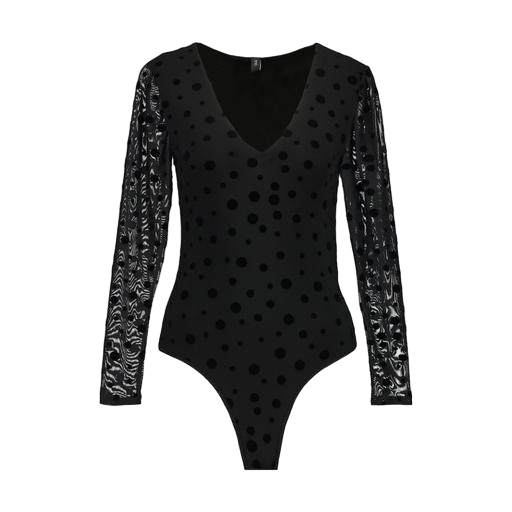
black flocked dot long sleeve, black plunge bodysuit, black mira cape-effect bodysuit, white background